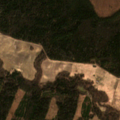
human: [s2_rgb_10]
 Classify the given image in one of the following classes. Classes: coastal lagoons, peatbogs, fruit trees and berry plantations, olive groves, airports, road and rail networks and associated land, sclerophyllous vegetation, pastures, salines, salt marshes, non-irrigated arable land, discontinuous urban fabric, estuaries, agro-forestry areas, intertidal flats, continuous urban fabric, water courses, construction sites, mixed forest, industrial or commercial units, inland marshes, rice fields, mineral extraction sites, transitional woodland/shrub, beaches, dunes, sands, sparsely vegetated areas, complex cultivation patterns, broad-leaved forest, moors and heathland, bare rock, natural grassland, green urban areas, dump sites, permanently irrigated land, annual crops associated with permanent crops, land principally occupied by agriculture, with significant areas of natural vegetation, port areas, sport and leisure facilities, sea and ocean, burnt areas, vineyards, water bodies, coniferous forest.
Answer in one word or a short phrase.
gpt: non-irrigated arable land, broad-leaved forest, coniferous forest, peatbogs